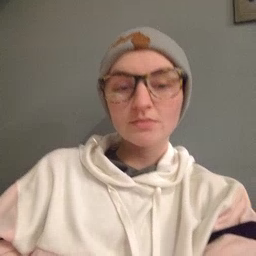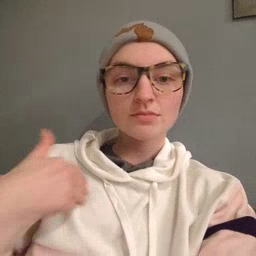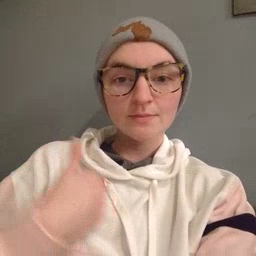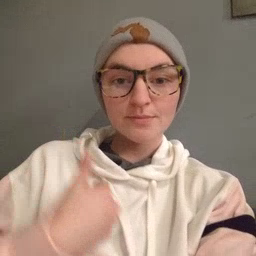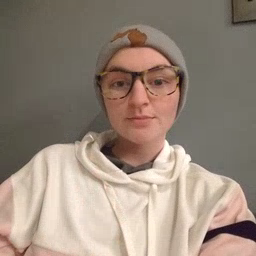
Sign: animal